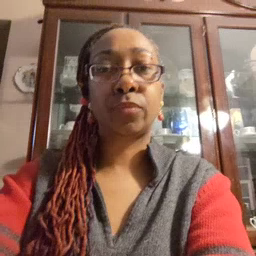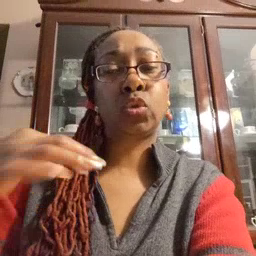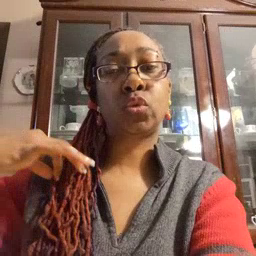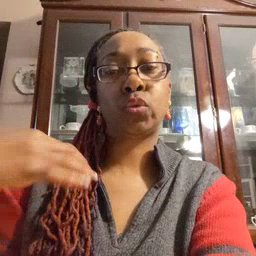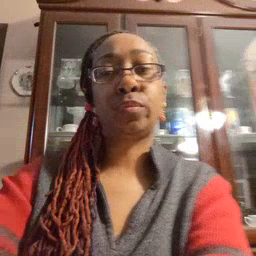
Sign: shirt